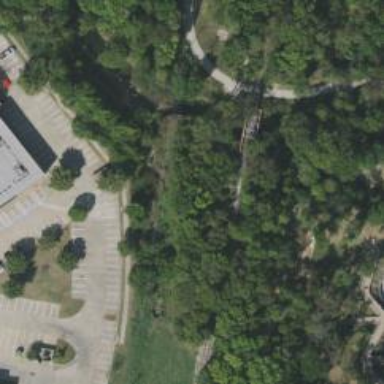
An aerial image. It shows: Bridge.